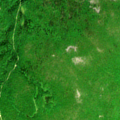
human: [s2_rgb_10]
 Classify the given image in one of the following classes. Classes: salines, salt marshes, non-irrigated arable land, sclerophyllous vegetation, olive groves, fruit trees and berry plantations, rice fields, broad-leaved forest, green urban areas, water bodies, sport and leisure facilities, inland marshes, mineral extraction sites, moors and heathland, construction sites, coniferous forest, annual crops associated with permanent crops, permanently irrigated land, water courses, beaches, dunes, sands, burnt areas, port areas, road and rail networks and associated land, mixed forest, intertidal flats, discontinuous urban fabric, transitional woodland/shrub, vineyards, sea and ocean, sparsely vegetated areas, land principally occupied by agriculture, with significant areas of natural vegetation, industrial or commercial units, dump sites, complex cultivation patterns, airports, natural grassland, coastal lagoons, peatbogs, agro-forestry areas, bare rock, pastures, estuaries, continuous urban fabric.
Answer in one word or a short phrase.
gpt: broad-leaved forest, coniferous forest